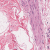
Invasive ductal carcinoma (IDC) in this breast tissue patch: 0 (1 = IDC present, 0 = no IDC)